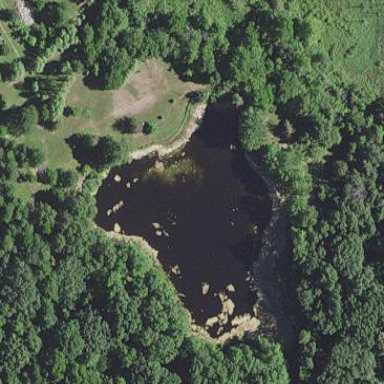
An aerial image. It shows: Serene pond surrounded by nature.